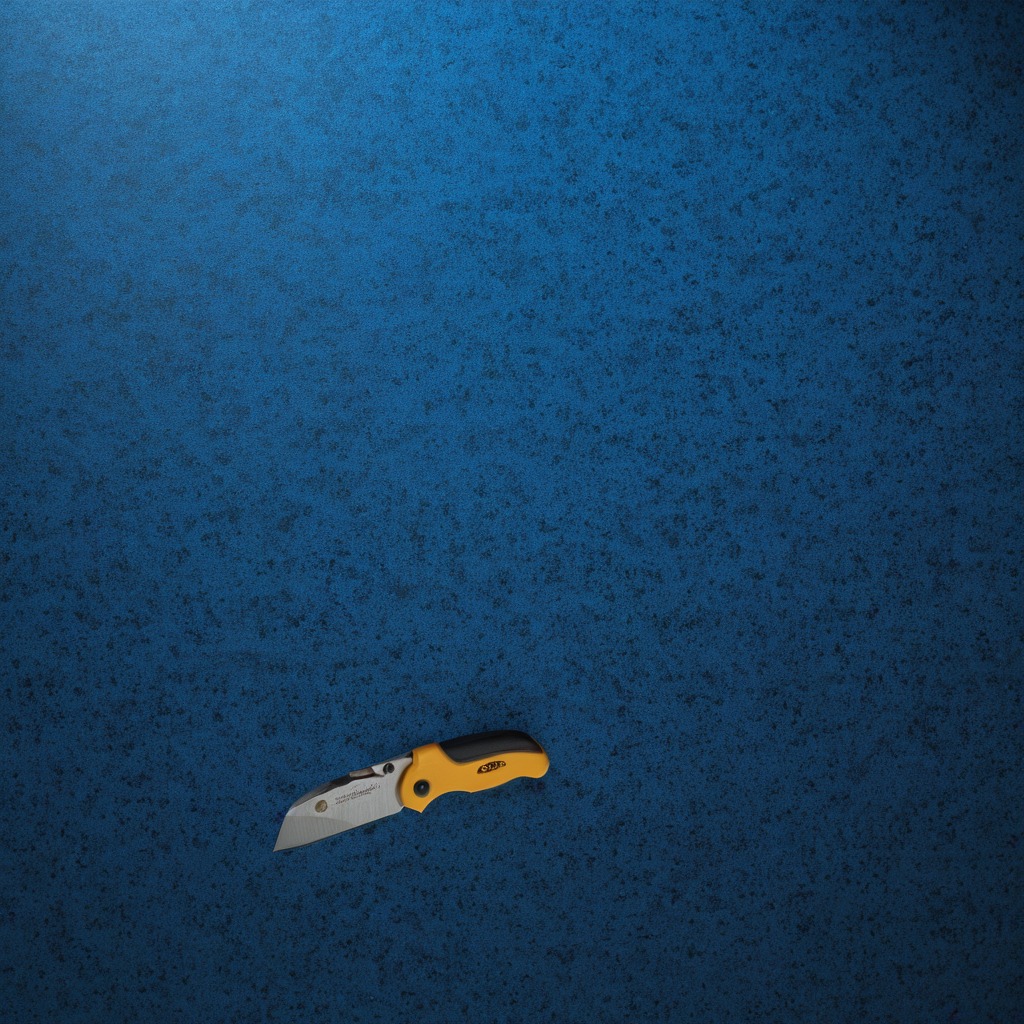
A utility knife lies on the granite tabletop.